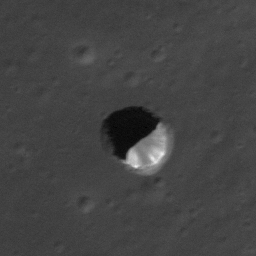
Pit: Highland 1
Host crater: Highland
Host type: highland
Lunar coordinates: latitude 43.966, longitude 23.084